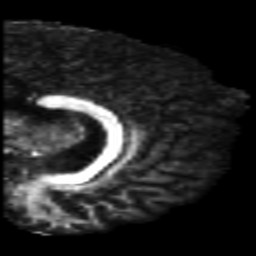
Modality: FA
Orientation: sagittal
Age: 46
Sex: male
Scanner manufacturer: siemens
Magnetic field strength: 3 T
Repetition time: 5.5 s
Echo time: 0.101 s